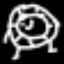
Label: donut